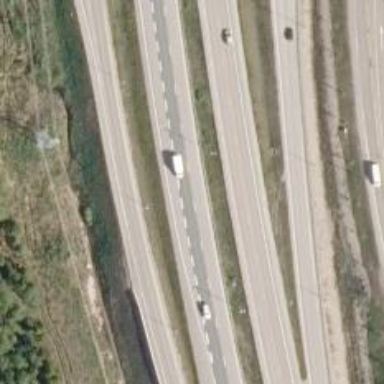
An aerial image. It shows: Asphalt motorway.